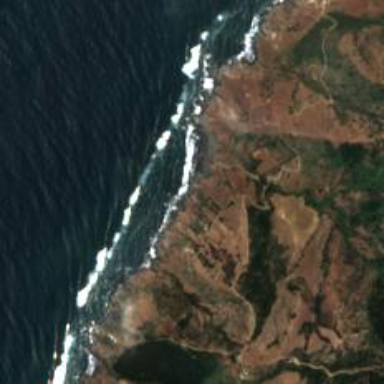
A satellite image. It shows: Breathtaking coastline.